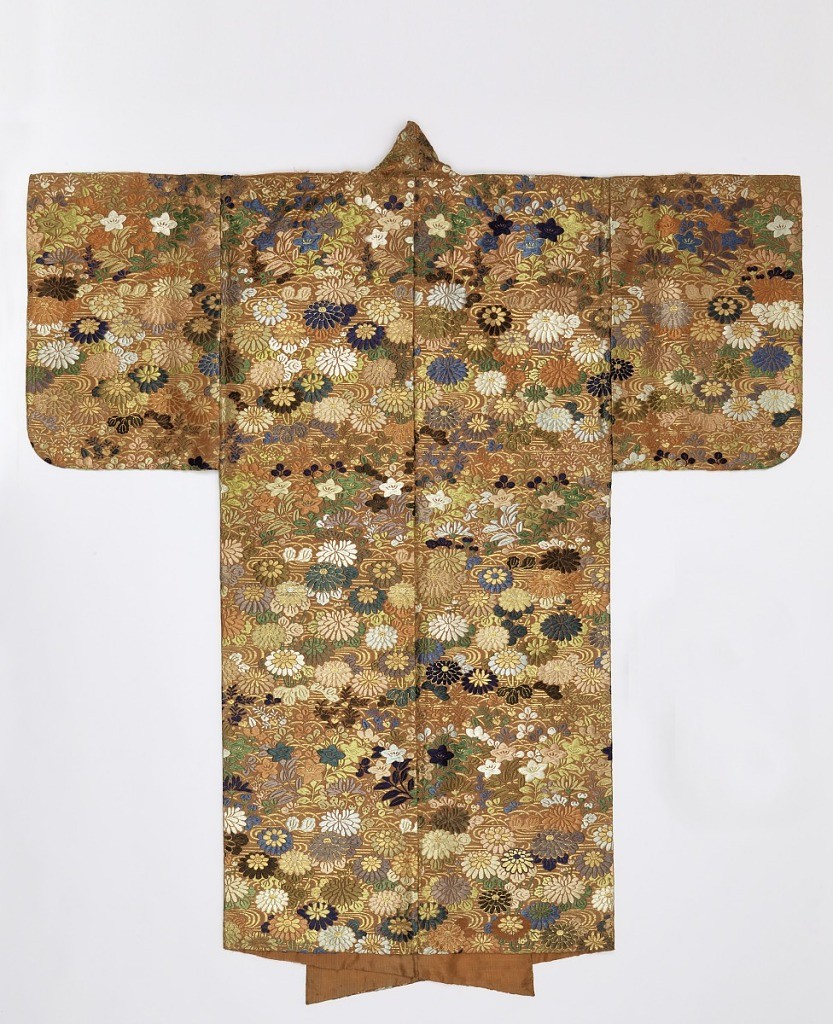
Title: Noh robe
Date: ca. 1800
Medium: silk, gilded paper Technique: twill weave with supplementary weft patterning Label: silk twill with supplementary weft patterning in silk and gilded paper
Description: Noh theatrical robe of terracotta silk twill brocaded heavily in colored silks and gilded paper with a design of chrysanthemums and five-petal flowers. Lined with solid terracotta silk.